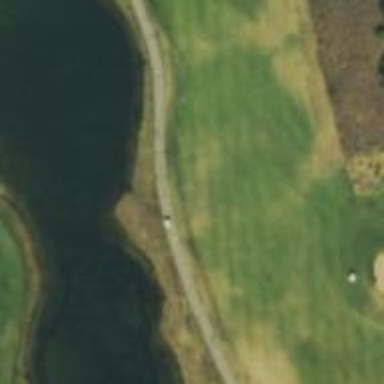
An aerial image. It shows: Water hazard in golf course. The area is covered with water.